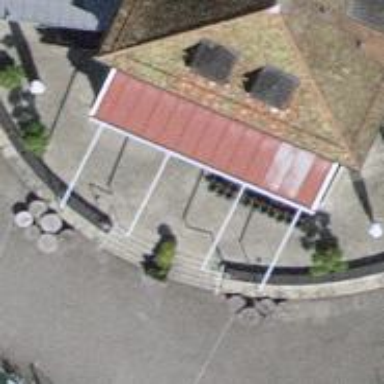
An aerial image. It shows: Restaurant.